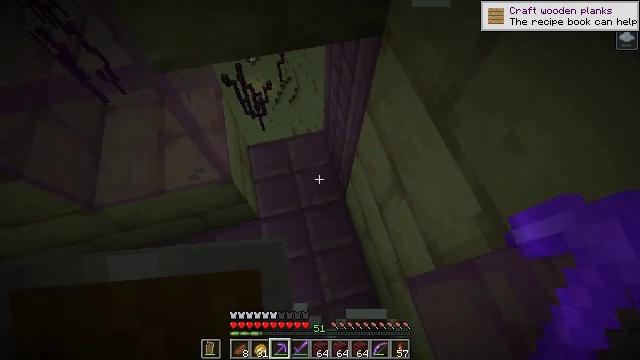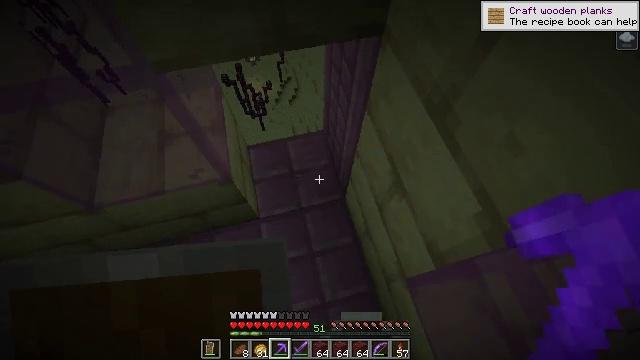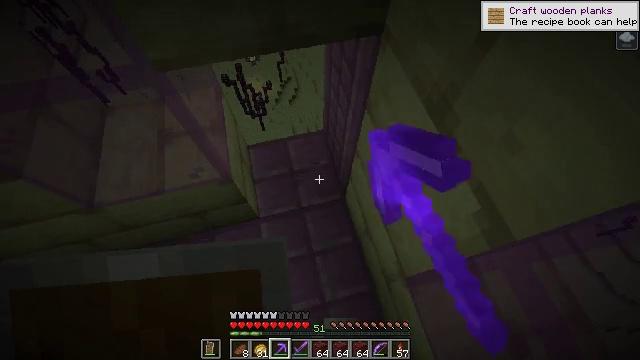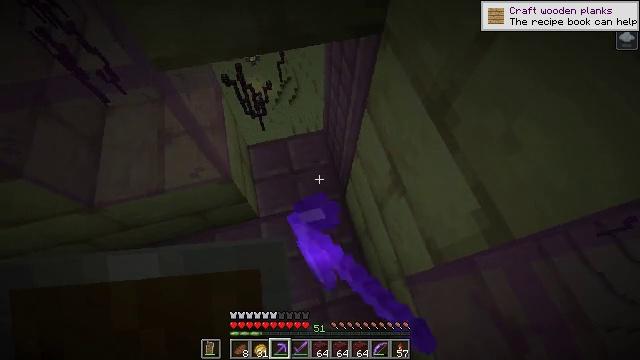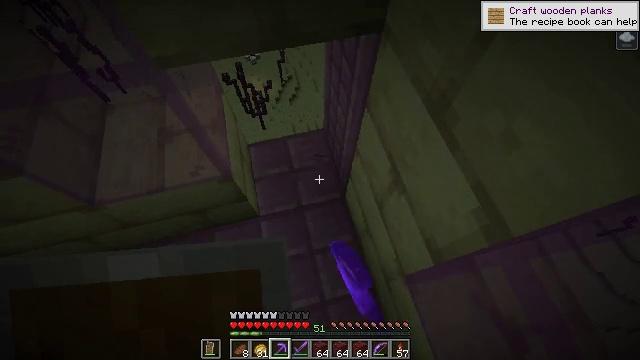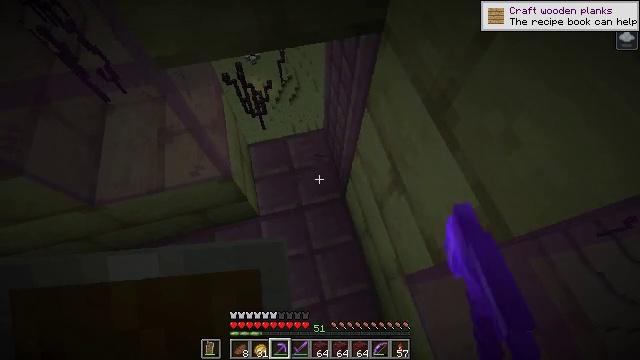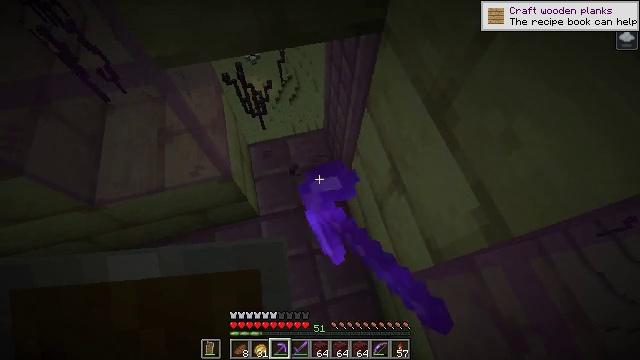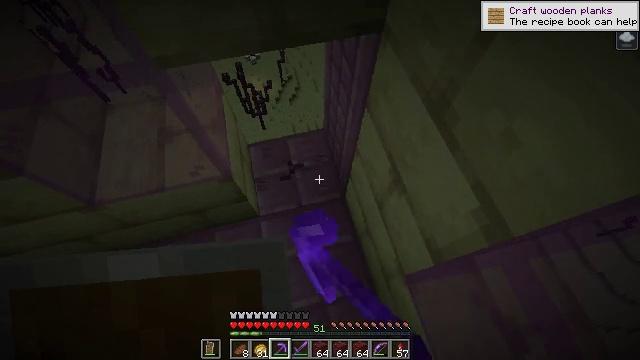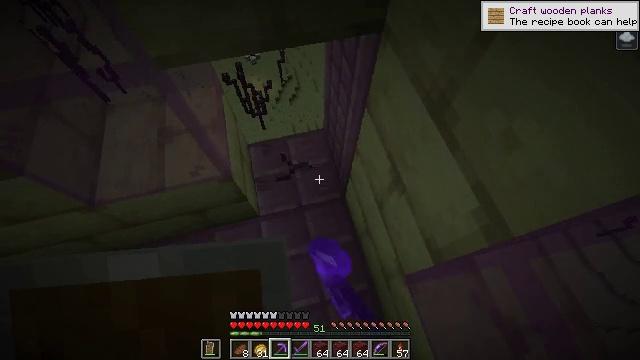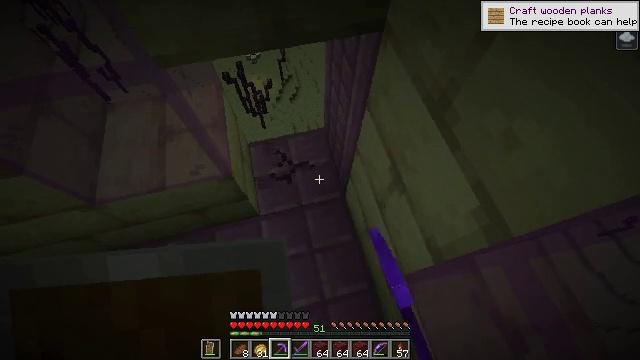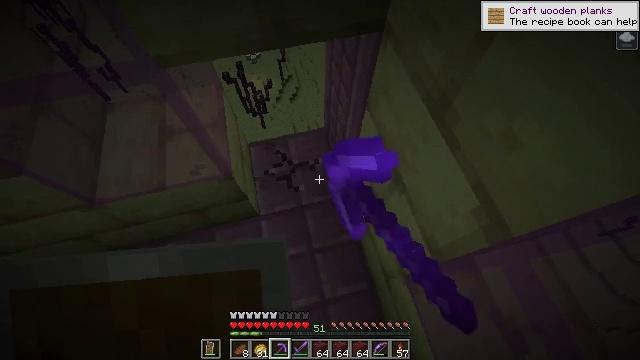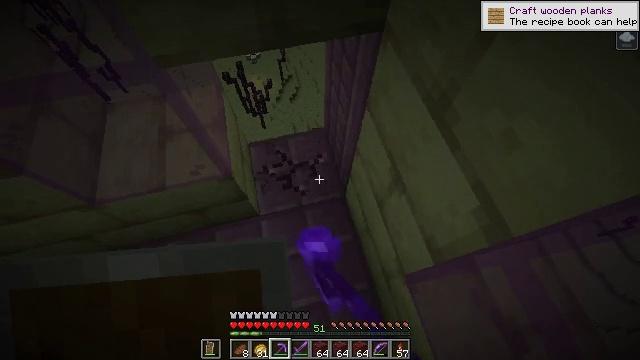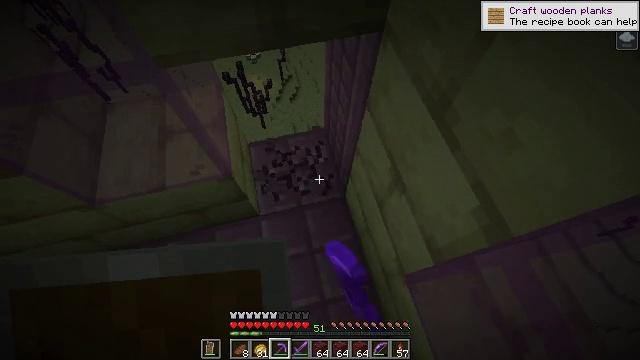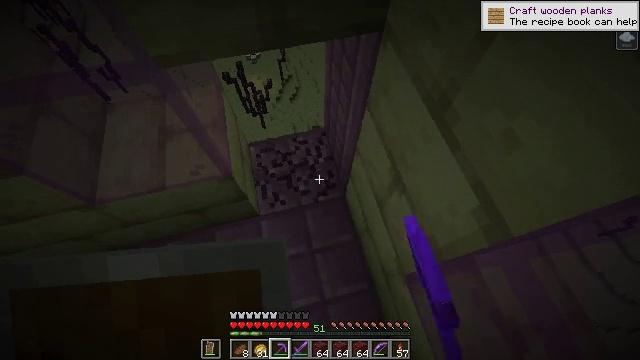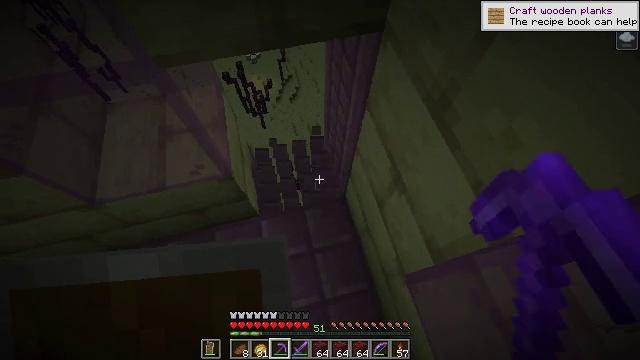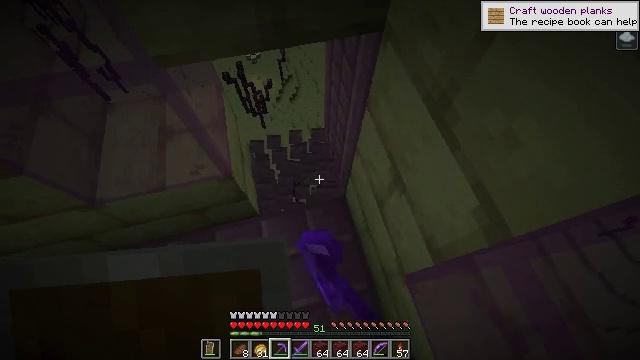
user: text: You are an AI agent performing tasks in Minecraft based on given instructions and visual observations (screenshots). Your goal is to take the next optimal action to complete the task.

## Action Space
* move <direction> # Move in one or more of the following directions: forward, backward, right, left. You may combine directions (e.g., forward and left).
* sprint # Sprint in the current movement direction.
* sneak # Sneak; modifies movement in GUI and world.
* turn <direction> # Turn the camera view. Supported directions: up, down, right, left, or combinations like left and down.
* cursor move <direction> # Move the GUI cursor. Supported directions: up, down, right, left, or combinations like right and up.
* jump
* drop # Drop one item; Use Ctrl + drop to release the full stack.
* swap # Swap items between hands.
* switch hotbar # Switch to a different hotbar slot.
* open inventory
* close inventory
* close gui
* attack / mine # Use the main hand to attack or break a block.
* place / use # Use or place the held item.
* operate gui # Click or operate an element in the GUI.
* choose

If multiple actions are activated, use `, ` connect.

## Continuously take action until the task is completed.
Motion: motion action
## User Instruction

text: Collect purpur blocks from an End City.
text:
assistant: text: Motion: attack / mine
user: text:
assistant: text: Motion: attack / mine
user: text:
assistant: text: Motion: attack / mine
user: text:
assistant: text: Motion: attack / mine
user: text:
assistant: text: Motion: attack / mine
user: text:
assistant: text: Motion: attack / mine
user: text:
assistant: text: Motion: attack / mine
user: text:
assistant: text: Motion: attack / mine
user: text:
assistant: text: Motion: attack / mine
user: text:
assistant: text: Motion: attack / mine
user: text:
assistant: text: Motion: attack / mine
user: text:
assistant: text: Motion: attack / mine
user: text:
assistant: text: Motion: attack / mine
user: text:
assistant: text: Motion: attack / mine
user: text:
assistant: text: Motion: attack / mine
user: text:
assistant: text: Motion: attack / mine
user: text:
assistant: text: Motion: attack / mine
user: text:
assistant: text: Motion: attack / mine
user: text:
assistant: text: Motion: no_op